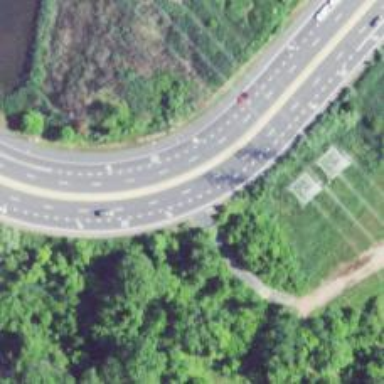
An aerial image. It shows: Trunk link highway.